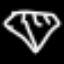
Label: diamond